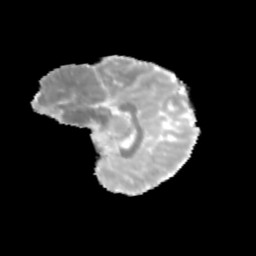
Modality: MD
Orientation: sagittal
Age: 11
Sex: female
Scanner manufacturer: siemens
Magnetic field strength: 3 T
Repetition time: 3.8 s
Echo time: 0.07 s